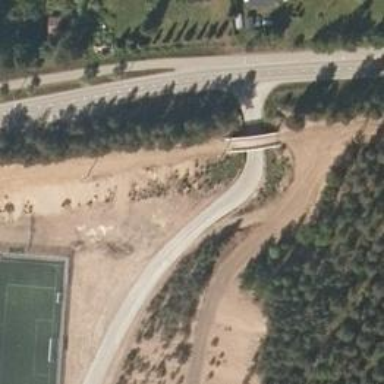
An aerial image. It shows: Embankment footway with excellent trail visibility. It is track in leisure land.